Frequency: 99900
Velocity: 0,3100
Power: 21,5
Pulse duration: 0,0000001
Pass count: 1
Magnification: 10
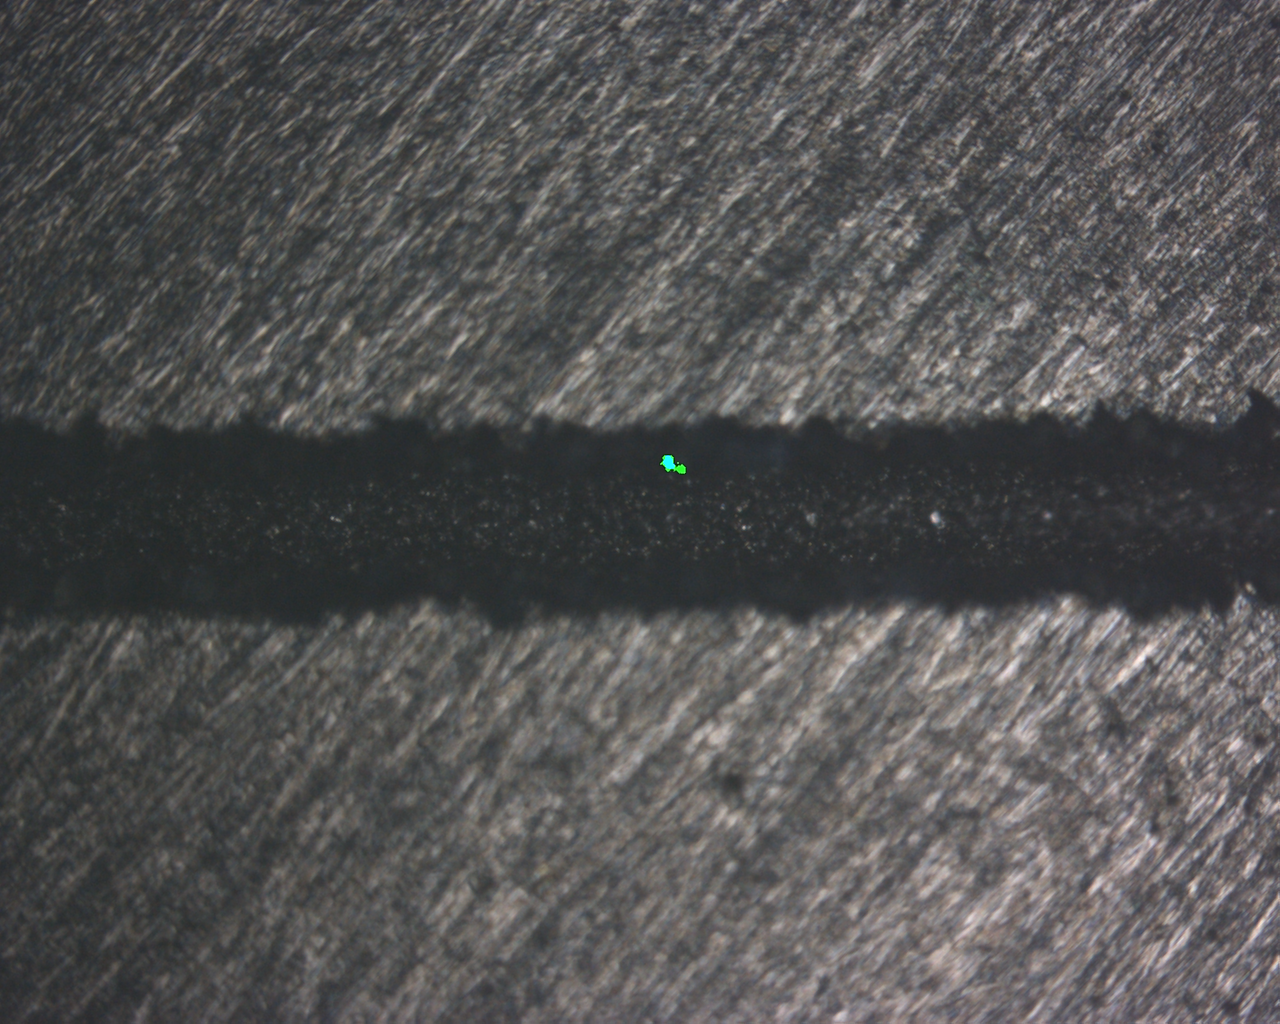
Measured width: 158.844
Other width: 67.23